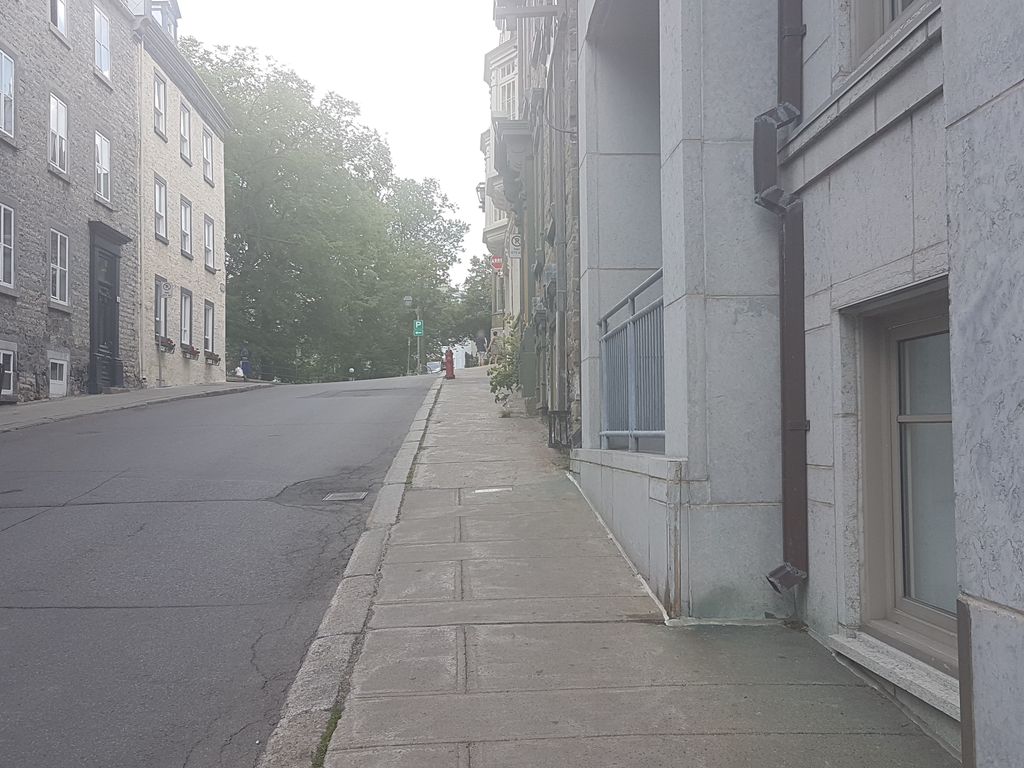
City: quebec_city